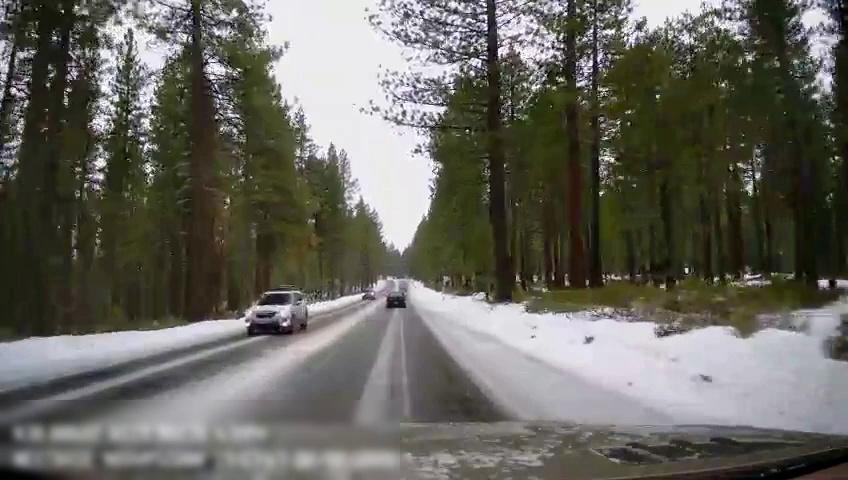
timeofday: Day
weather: Snowy
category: Drivable Space
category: Vehicles | SUV
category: Vehicles | Car
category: Vehicles | Car